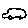
Label: car